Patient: sex F, age 34
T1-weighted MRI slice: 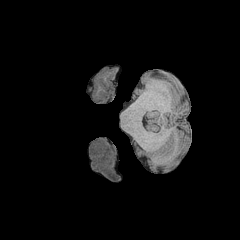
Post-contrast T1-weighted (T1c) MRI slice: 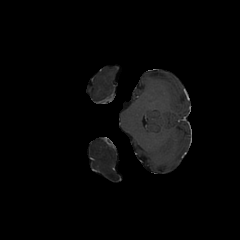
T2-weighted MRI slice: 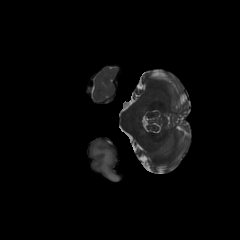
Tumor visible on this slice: yes
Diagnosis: Astrocytoma, IDH-mutant
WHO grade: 3